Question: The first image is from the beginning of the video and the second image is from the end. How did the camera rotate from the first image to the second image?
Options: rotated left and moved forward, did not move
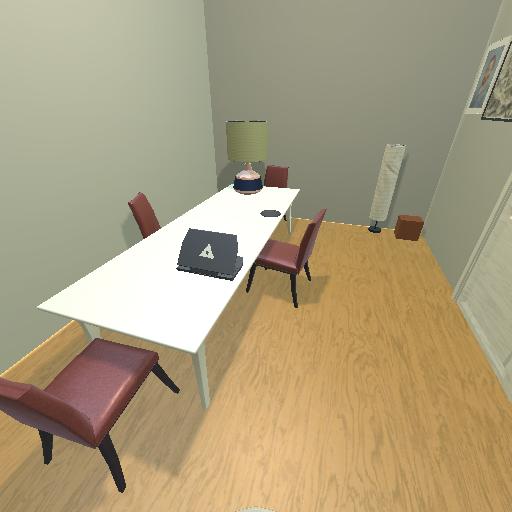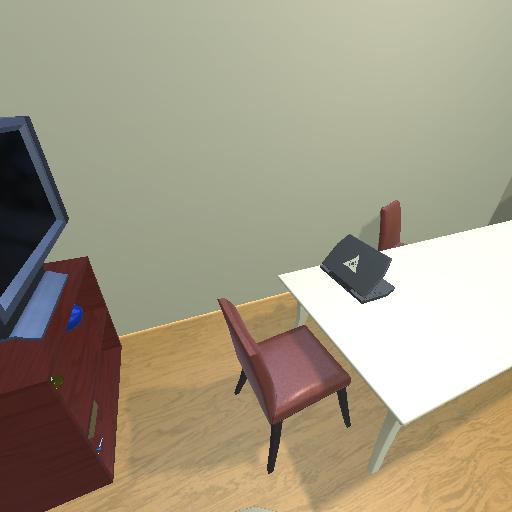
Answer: rotated left and moved forward